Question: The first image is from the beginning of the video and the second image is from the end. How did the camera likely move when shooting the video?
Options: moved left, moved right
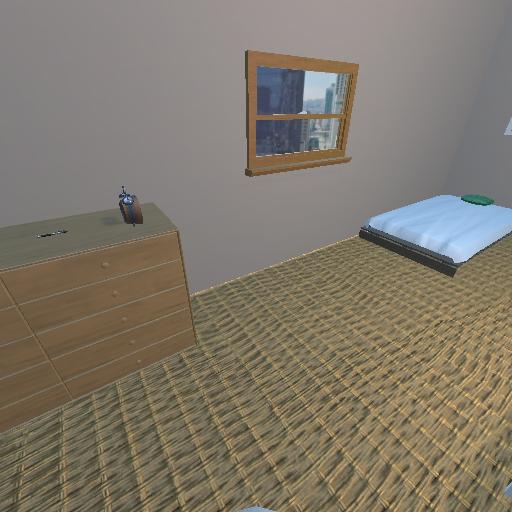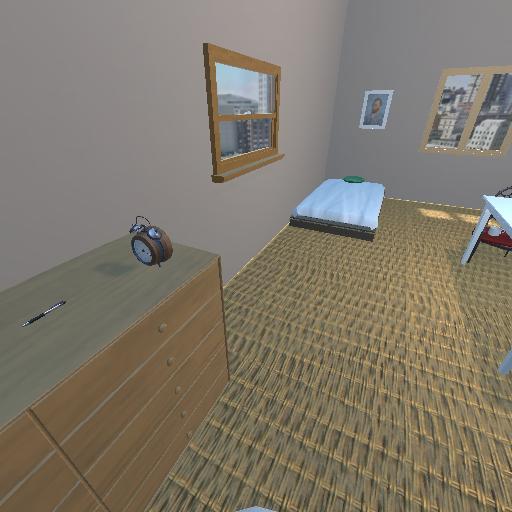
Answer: moved left